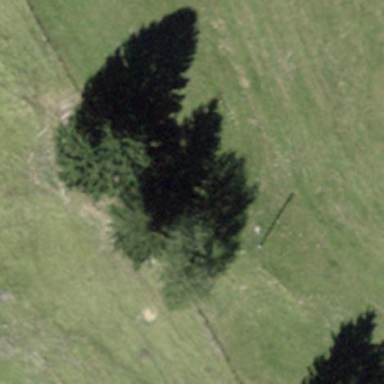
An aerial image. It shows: Forest area.